Question: I have an UIViewController with a custom UIView in it. This custom UIView draws a pdf using 'drawRect' and CoreGraphics. The UIViewController (pdfViewController) gets loaded multiple times:
'''
[self.revealViewController setFrontViewController:[[pdfViewController alloc] initWithPDF:pdfs[indexPath.row] uiColor:[self colorWithRGB:colors[indexPath.row][0]]]];
'''
The custom UIView looks like this:
'''
- (void)drawRect:(CGRect)rect
{
[super drawRect:rect];
NSString *documentsDirectory = NSSearchPathForDirectoriesInDomains(NSDocumentDirectory, NSUserDomainMask, YES)[0];
NSURL *url = [NSURL fileURLWithPath:[documentsDirectory stringByAppendingPathComponent:PDF]];
// Get GraphicsContext
CGContextRef ctx = UIGraphicsGetCurrentContext();
// Open PDF Document
CGPDFDocumentRef pdfDocument = CGPDFDocumentCreateWithURL((CFURLRef)url);
CGPDFPageRef pdfPage = CGPDFDocumentGetPage(pdfDocument, Page);
// Get PDF Dimensions
CGRect cropRect = CGPDFPageGetBoxRect(pdfPage, kCGPDFCropBox);
// Set white background
CGContextSetRGBFillColor(ctx, 255.0, 255.0, 255.0, 1.0);
CGContextFillRect(ctx, rect);
// Flip Coordinates and reset Origin
CGContextGetCTM(ctx);
CGContextScaleCTM(ctx, 1, -1);
CGContextTranslateCTM(ctx, 0, -rect.size.height);
// Set render quality
CGContextSetInterpolationQuality(ctx, kCGInterpolationHigh);
// Scale Matrix
CGContextScaleCTM(ctx, rect.size.height/cropRect.size.height,rect.size.height/cropRect.size.height);
CGContextTranslateCTM(ctx, -cropRect.origin.x, -cropRect.origin.y);
// Draw PDF
CGContextDrawPDFPage(ctx, pdfPage);
CGPDFPageRelease(pdfPage);
CGPDFDocumentRelease(pdfDocument);
}
'''
The Memory doesnt get freed and each time the UIView is loaded with the UIViewController memory increases by ca. 6MB :/
Here is an image of the memory usage:
Any help would be really appreciated, feel free to ask for more information
The UIViews manual Memory Management in 'drawRect' is perfectly fine. The UIView itself didn't release itself because of a (strong) delegate reference. Thanks again for all answers
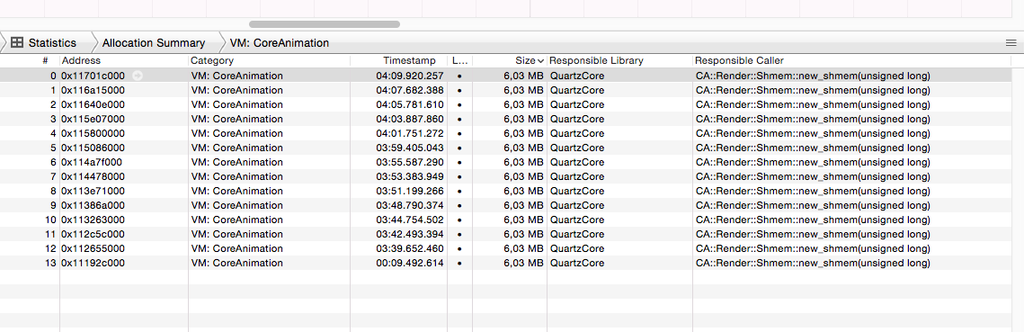
Answer: Sounds like the UIView itself is not being released. (Might as well fill out the answer now that we figured it out in the comments.)